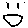
Label: smiley face